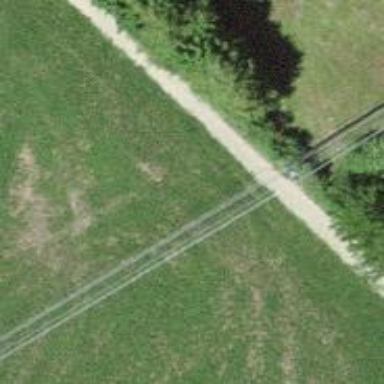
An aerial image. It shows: Power pole.